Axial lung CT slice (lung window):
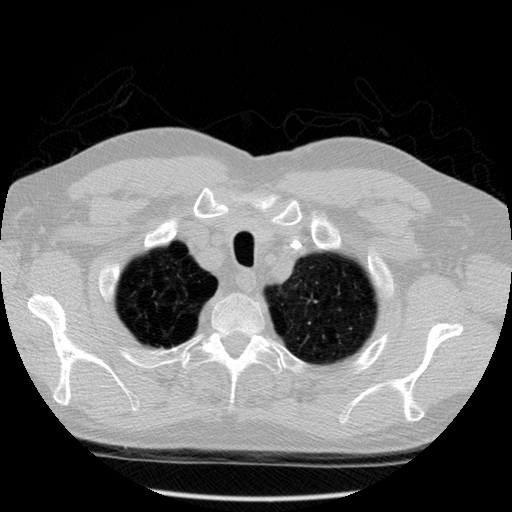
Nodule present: no